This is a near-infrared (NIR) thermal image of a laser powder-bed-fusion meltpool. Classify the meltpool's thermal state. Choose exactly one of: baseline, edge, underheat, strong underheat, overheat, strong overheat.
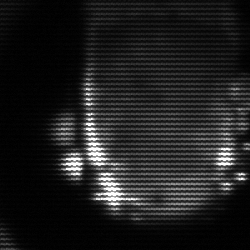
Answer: baseline